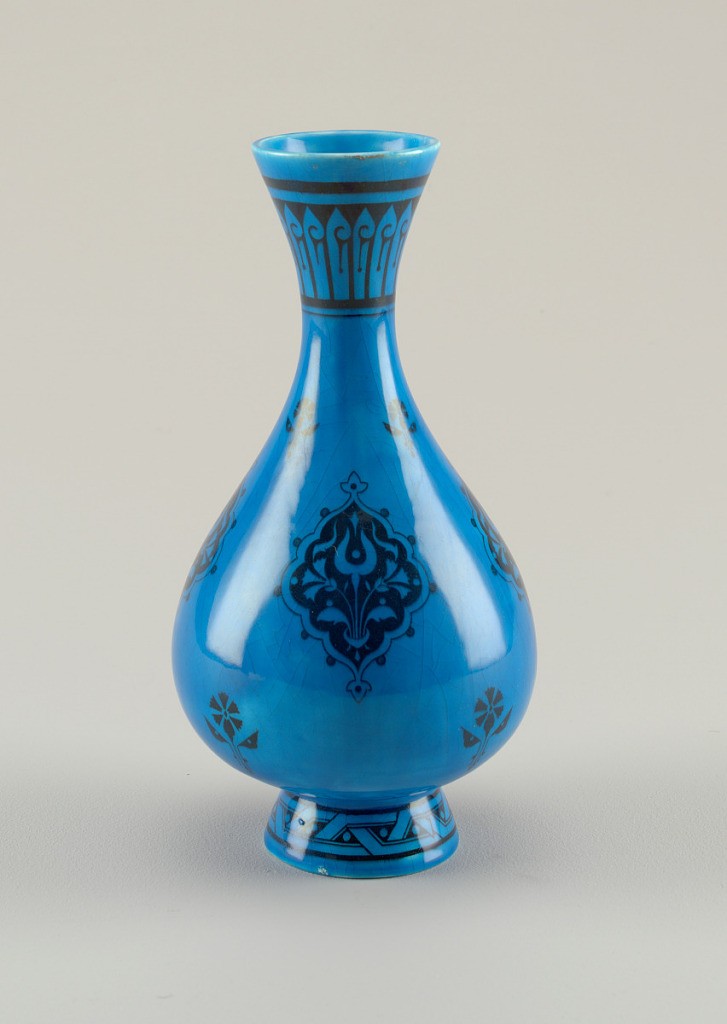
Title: Bottle-Shaped Vase (One of a Pair)
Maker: Minton Ceramics Manufactory, English, established 1796
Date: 1870s
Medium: porcelain, vitreous enamel
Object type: vase
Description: Circular mouth tapering into slender neck flaring to oval body on slightly flaring circular foot.  Glazed deep turquoise with black arabesque decoration.